The plot is a Hilbert-envelope spectrum of a rotating bearing's acceleration signal, annotated with the bearing's characteristic defect frequencies. Based on the visible evidence, which condition applies: normal, inner_race, outer_race, ball?
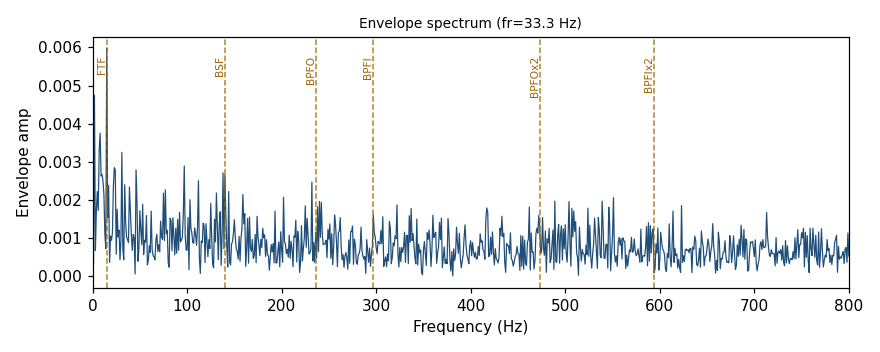
Answer: normal